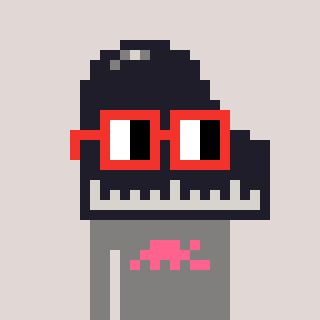
a pixel art character with square red glasses, a piano-shaped head and a bluegrey-colored body on a warm background